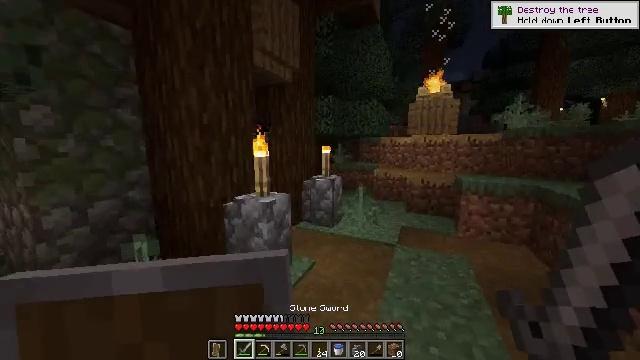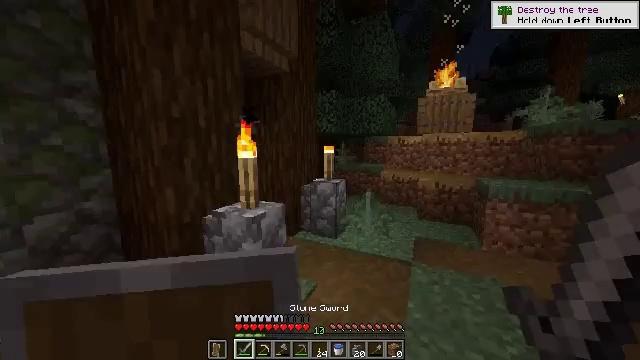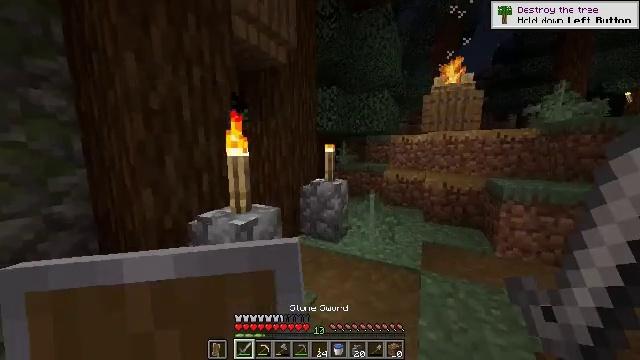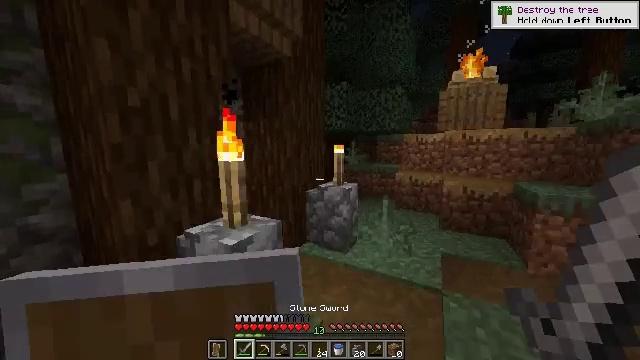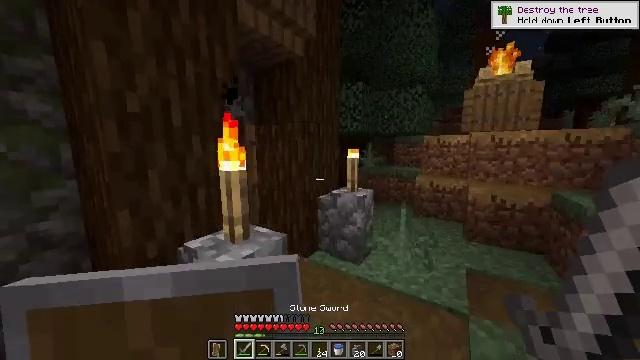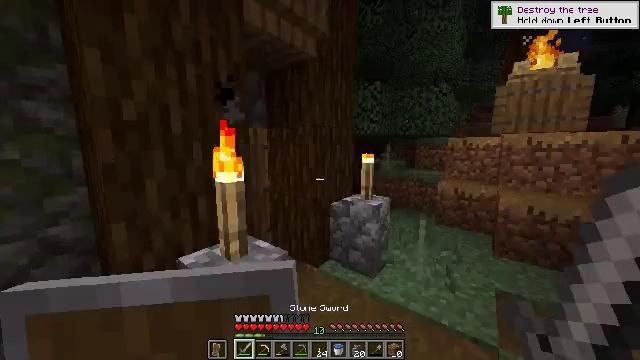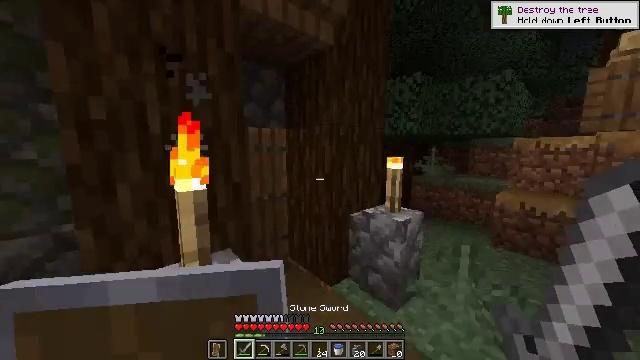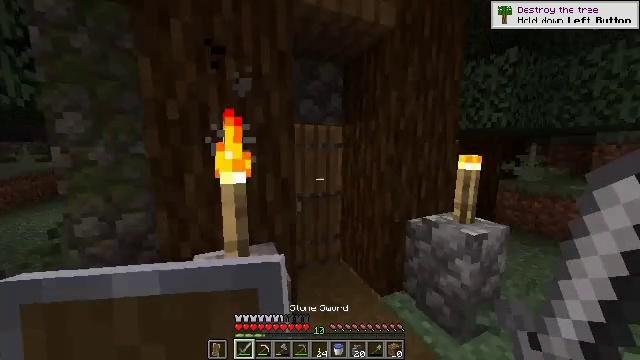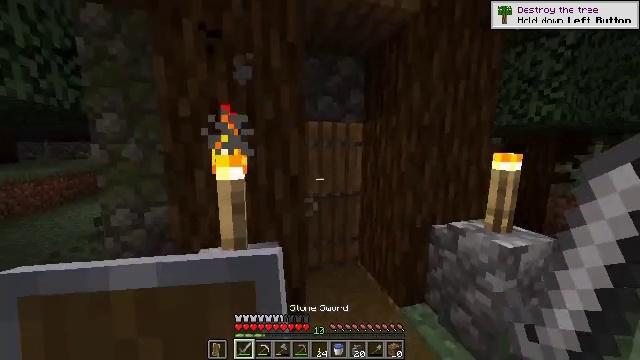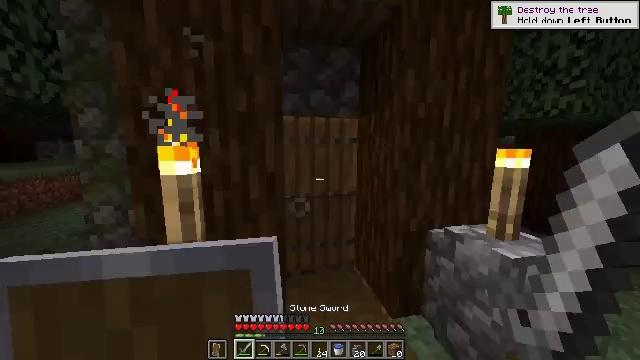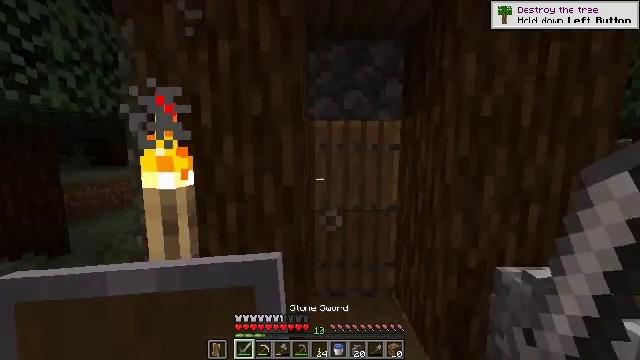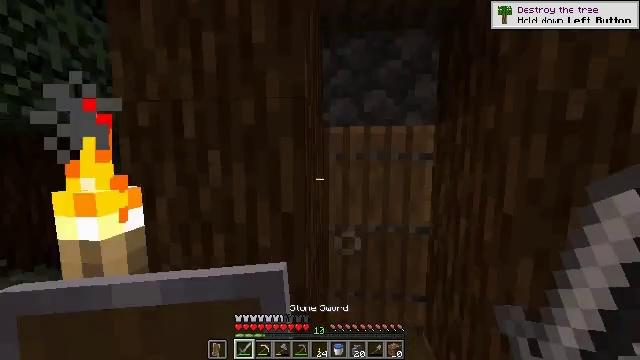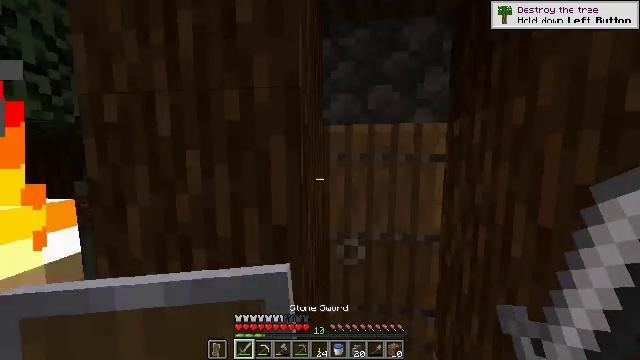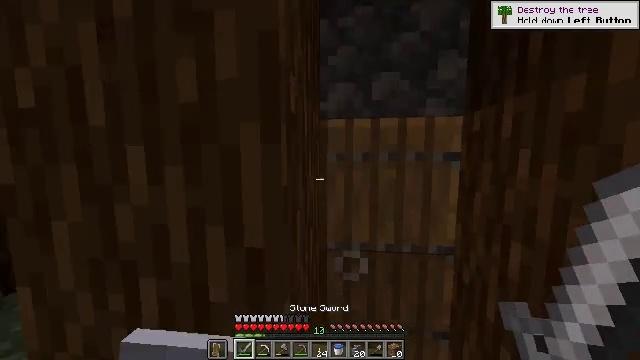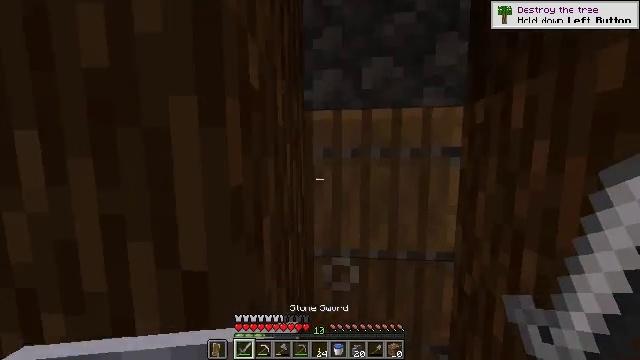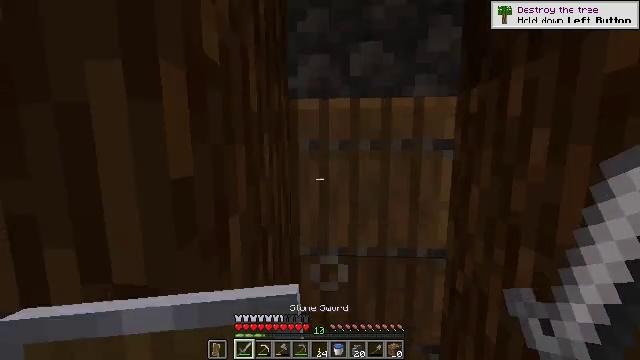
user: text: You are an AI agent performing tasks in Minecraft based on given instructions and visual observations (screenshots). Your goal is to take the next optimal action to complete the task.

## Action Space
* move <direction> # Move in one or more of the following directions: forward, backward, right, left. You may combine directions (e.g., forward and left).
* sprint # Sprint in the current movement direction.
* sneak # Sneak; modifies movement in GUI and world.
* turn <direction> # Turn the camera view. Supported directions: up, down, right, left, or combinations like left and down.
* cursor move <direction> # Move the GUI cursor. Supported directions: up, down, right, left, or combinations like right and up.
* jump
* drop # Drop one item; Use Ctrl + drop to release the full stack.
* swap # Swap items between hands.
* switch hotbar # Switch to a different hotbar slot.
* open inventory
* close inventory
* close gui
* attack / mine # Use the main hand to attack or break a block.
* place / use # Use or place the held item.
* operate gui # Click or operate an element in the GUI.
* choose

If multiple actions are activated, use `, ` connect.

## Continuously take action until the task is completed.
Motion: motion action
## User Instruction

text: Craft smooth stone in the furnace.
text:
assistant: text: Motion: move forward
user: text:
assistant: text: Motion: move forward
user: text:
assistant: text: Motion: move forward, turn left
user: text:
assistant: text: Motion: move forward and move right, turn left
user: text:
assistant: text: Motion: move forward and move right, turn left
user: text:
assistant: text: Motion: move forward and move right, turn left
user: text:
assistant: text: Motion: move forward and move right, turn left
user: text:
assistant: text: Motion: move forward and move right, turn left
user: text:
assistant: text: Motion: move forward, turn left
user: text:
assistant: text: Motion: move forward, turn left and up
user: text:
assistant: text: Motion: move forward, turn left
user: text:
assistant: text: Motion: move forward
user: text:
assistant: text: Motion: move forward and move right, use / place
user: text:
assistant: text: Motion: move forward and move right, turn right
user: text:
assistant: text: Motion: move forward and move right, turn right and down
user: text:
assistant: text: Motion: move forward, turn right and down
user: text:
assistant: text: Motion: move forward, use / place
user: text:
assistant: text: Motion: move forward, use / place
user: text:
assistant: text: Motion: move forward
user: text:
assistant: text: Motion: move forward
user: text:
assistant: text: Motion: move forward
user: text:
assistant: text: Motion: move forward and move left, turn right and down
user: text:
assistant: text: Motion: move forward and move left, turn right and down
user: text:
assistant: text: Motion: move forward and move left, turn right and down
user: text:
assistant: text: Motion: move forward and move left, turn right and down
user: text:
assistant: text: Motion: move forward and move left, turn right and down
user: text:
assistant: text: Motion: move forward and move left, turn right
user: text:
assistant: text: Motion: move forward and move left, turn right
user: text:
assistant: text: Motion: move forward and move left, turn right
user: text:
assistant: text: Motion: move back and move left, turn right and up